Question: I have a ruby on rails application where I use some images in a javascript file, like this:
'''
var urlshapes = "/assets/shapes/";
// image loader
imageURLs.push(urlshapes + "isit.png");
imageURLs.push(urlshapes + "ec.png");
imageURLs.push(urlshapes + "bc.png");
imageURLs.push(urlshapes + "bb.png");
imageURLs.push(urlshapes + "io.png");
loadAllImages();
'''
Using the WEBrick server it works, but when I upload to the heroku server I get this errors:

I have read this <URL>, and in result I added this line 'gem 'rails_12factor', group: :production' in my Gem file, but I still get the errors.
What should I do?
Rails version: 4.1.5 Ruby version: 2.1.2
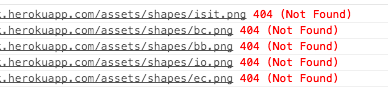
Answer: Seems like you use the <URL> to get the correct path/URL on every environment. The image_path helper is probably what you need. The problem is this is a Ruby method and you want to call it in Javascript code. There are 2 solutions:
- 'imageURLs.push("<%= image_path('isit.png') %>")'- '<script>'
'<div data-images="['<%= image_path('1.png') %>', '<%= image_path('2.png') ']">'
or
'<%= javascript_tag("images = ['#{image_path("1.png")}']") %>'
and so on.